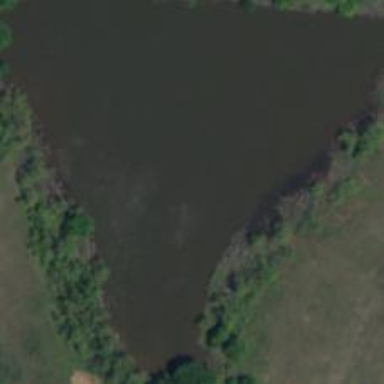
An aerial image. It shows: Reservoir.